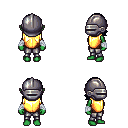
a pixel art fantasy rpg character, female body template, orc, green skin, gold chest armor, metal pants, raven long bangs hairstyle, metal helm, white cloth bandages, four views (front, back, left, right), 2x2 character sprite sheet, small pixel art, hard edges, no anti-aliasing